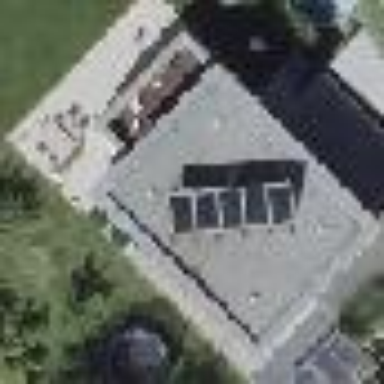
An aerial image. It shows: Detached building with flat roof.